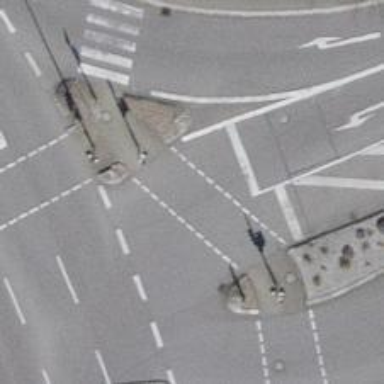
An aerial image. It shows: Crossing with traffic signals.